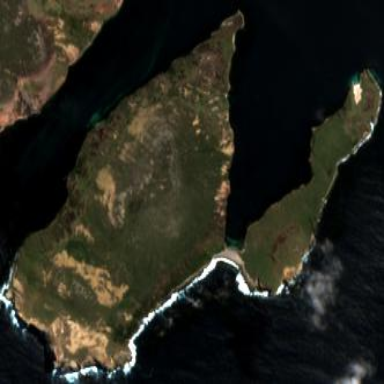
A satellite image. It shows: Island with natural coastline.